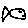
Label: fish